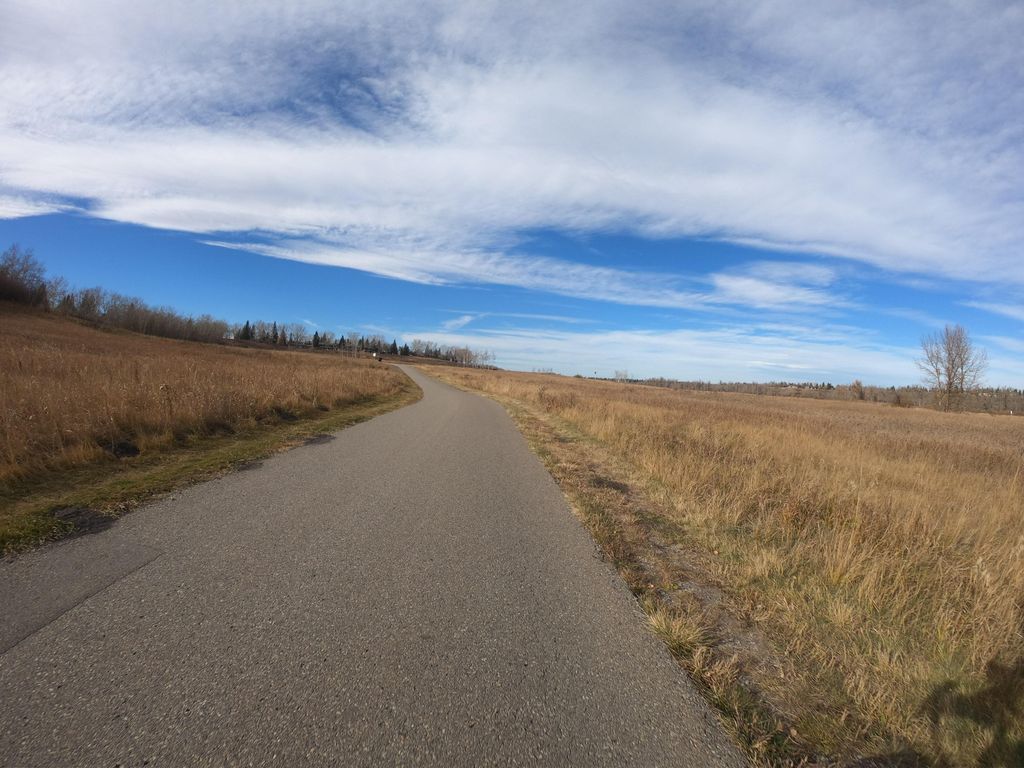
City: calgary